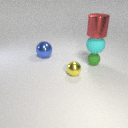
small green rubber sphere below large cyan rubber sphere